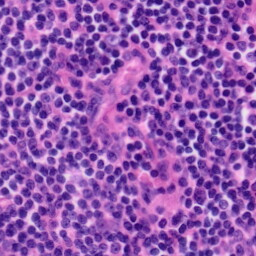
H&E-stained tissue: Tonsil